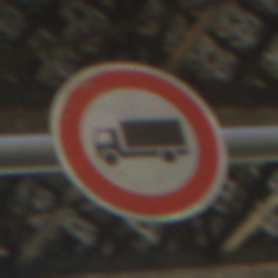
Verkehrszeichen: VerbotFuerKraftfahrzeugeUeberDreiKommaFuenfTonnen
Umgebung: Outdoor, Urban
Tageszeit: Midday
Wetter: Clear
Licht: Natural
Jahreszeit: NotSpecified
Kontrast: LowContrast